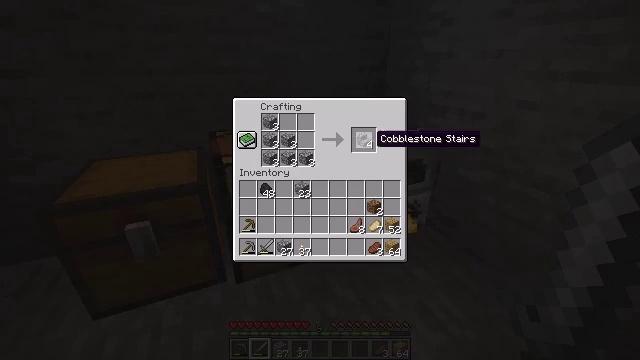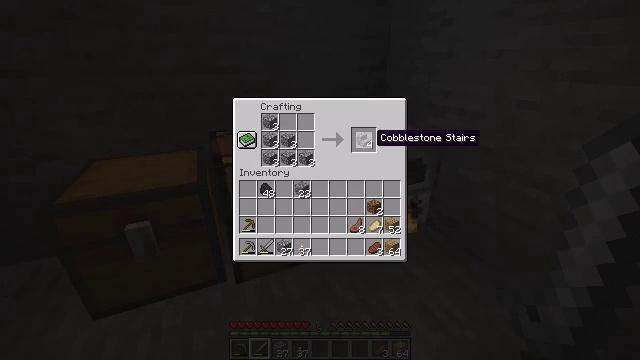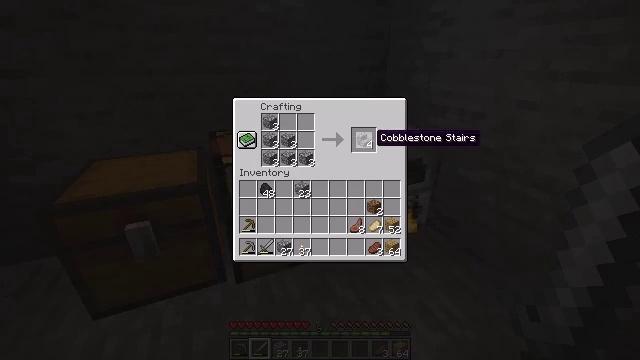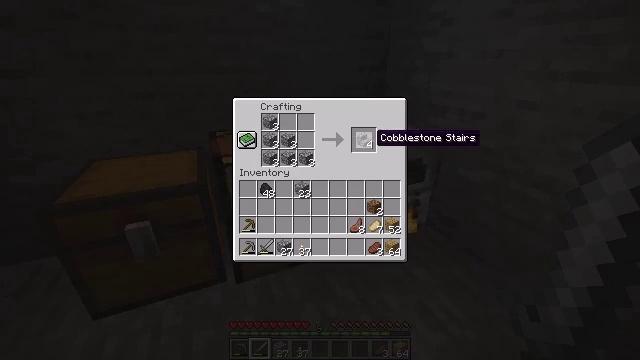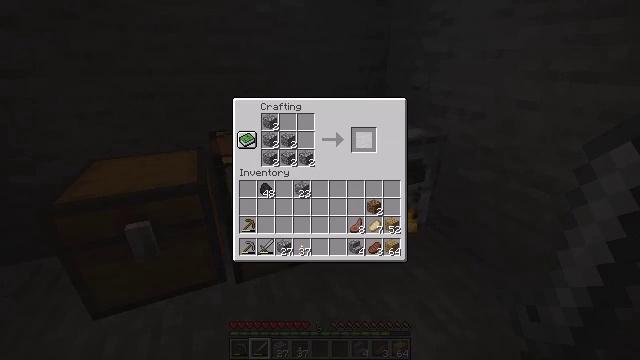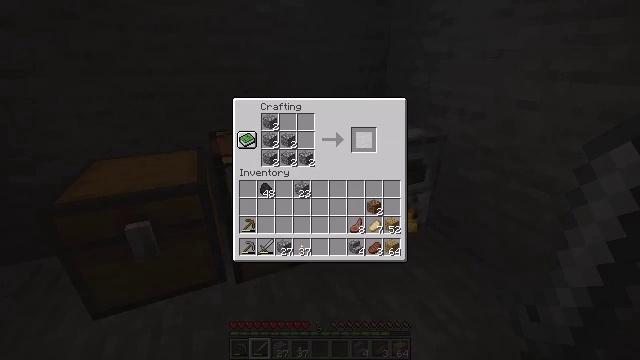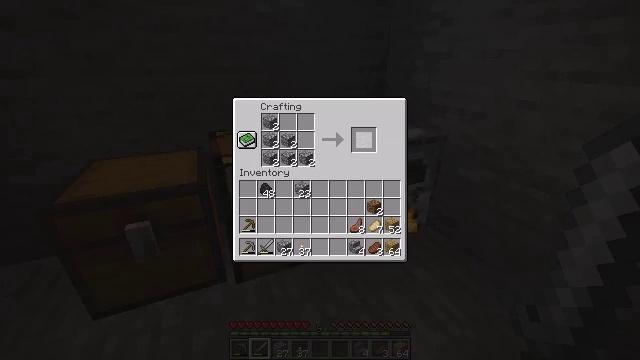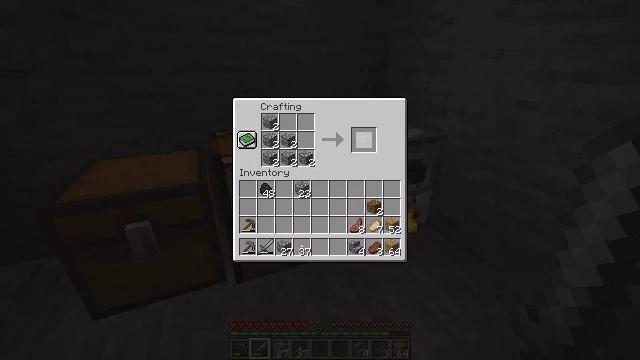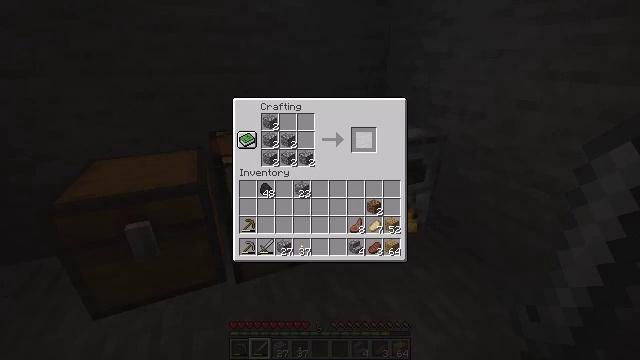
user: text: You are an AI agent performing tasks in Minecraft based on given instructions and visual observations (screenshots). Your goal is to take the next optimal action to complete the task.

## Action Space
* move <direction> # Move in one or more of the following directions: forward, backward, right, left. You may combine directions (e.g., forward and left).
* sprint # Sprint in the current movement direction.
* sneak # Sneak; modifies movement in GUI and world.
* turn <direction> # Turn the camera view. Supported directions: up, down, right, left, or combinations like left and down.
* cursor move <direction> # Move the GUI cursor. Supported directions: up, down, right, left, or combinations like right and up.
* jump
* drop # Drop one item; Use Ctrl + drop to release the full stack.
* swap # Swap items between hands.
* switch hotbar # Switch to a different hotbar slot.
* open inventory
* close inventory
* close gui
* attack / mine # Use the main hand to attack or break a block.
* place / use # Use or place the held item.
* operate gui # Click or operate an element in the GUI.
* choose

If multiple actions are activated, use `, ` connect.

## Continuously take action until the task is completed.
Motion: motion action
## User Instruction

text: Craft cobblestone stairs.
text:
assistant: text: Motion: sneak
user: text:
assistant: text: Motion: sneak
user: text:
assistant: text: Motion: sneak
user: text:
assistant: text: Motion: sneak, operate gui
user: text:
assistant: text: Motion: sneak, operate gui
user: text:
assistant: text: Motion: sneak, operate gui
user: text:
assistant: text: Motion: sneak
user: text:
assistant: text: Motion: sneak
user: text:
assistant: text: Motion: sneak